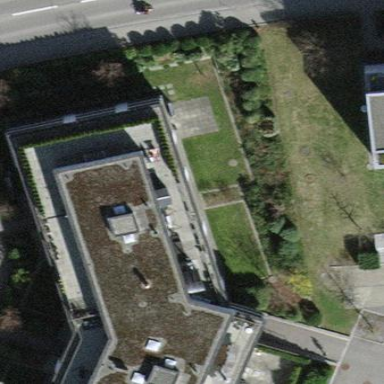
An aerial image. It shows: Flat roofed apartment building.